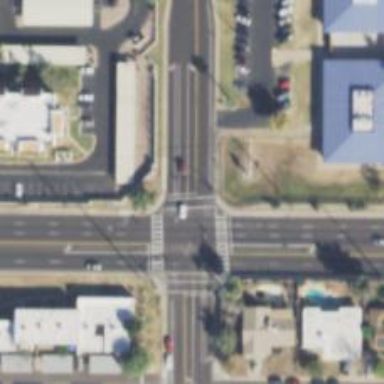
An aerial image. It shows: Solid stop line on the road.